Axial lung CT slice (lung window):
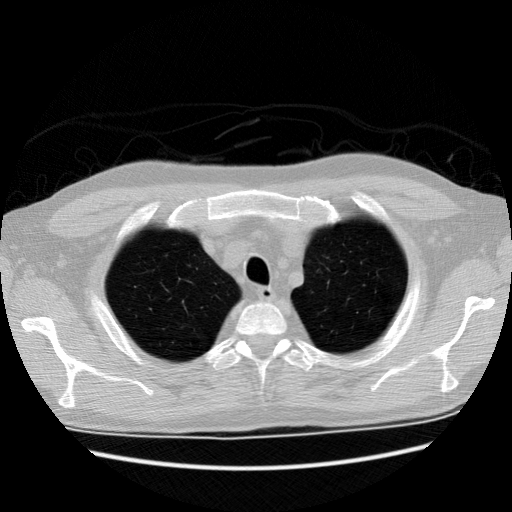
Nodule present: no